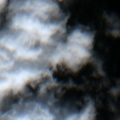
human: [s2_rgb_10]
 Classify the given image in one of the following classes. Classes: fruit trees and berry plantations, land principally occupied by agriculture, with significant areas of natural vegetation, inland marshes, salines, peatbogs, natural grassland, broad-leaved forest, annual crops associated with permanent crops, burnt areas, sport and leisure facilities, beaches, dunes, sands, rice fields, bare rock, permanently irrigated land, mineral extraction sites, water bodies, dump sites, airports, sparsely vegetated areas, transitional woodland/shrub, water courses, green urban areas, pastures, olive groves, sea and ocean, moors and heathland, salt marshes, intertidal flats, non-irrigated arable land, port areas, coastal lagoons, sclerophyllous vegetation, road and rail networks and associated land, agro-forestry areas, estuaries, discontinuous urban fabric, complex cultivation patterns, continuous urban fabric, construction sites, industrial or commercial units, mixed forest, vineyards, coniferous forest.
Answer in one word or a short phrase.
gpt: coniferous forest, mixed forest, sea and ocean